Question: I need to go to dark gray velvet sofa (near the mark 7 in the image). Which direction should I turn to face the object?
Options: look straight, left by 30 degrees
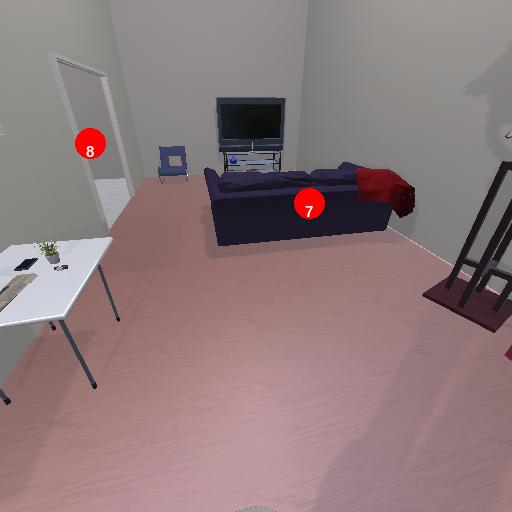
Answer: look straight